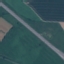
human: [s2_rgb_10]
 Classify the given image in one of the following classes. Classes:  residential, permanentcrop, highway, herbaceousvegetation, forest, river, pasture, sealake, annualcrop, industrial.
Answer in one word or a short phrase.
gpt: Highway